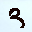
Label: 3